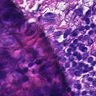
Metastatic tissue present: yes